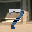
Label: 7